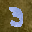
Label: 3